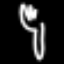
Label: fork